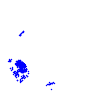
Particle: electron